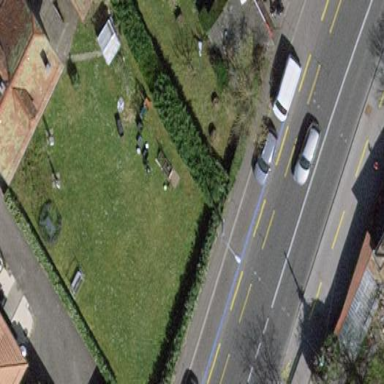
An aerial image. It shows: Garden enclosed by fence.